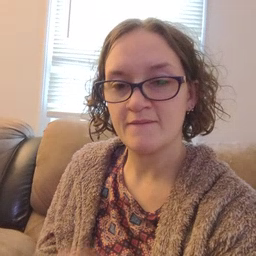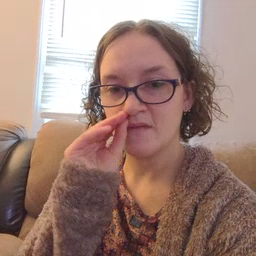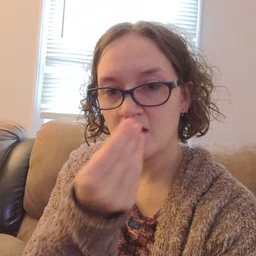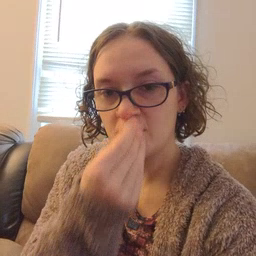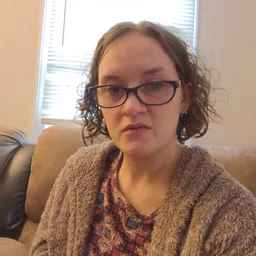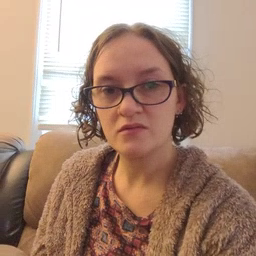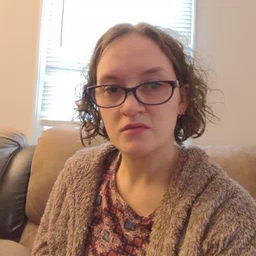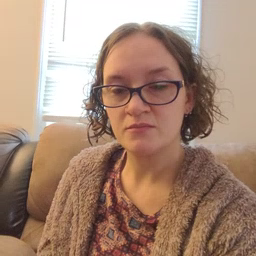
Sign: flower